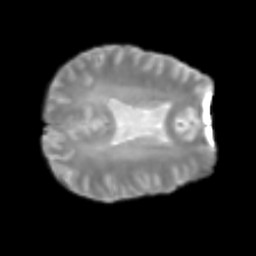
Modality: T2w
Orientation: axial
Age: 27
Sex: male
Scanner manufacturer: siemens
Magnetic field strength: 3 T
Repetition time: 2.3 s
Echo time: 0.085 s